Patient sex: M
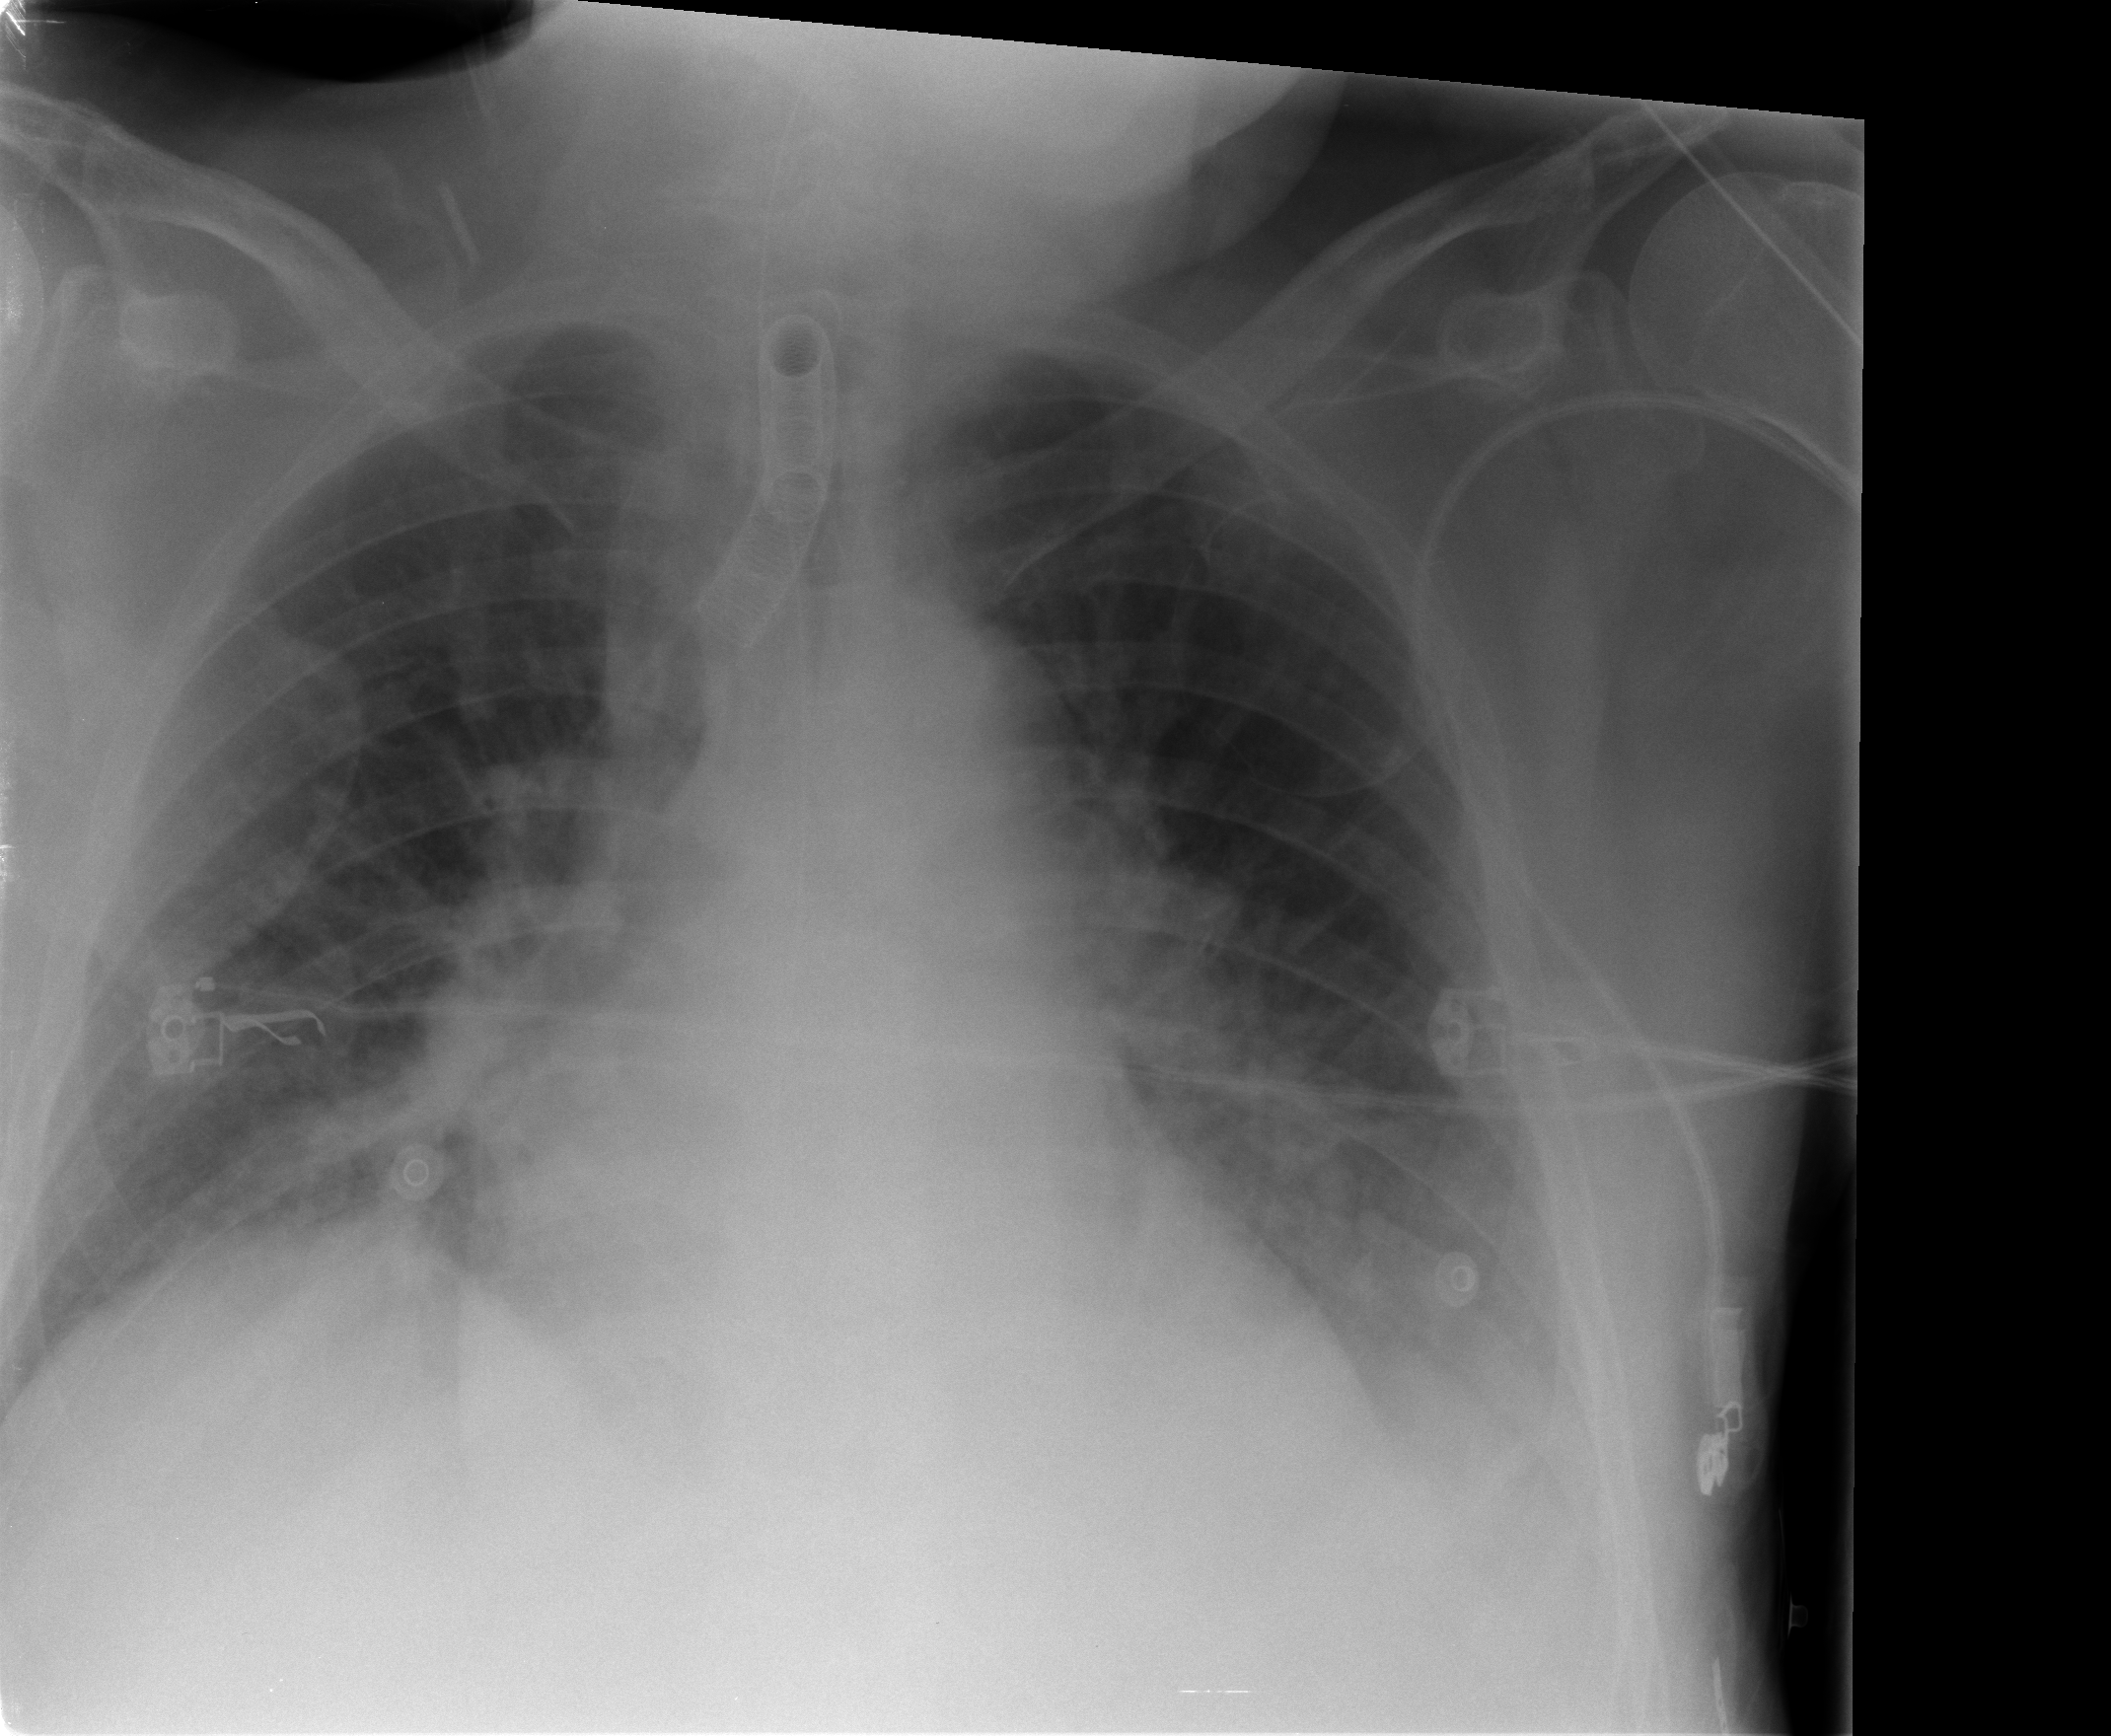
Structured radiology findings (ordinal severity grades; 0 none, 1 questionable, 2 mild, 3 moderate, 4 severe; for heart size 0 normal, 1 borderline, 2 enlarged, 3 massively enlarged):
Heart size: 2
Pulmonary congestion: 2
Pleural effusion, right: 1
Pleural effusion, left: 2
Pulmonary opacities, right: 0
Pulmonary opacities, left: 0
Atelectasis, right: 2
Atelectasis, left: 2